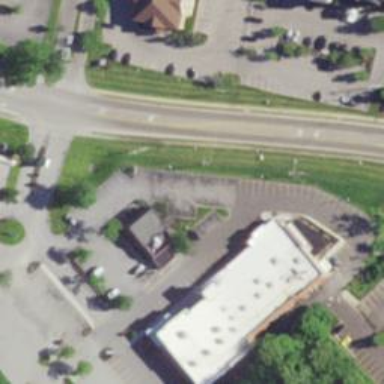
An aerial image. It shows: Commercial area.